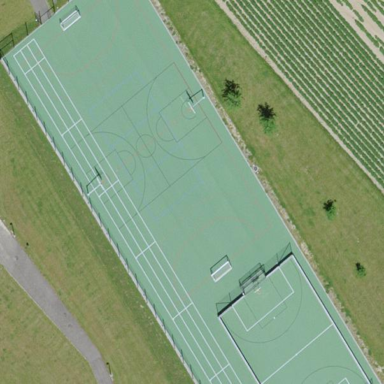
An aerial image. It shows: Multi-sport pitch on leisure land.